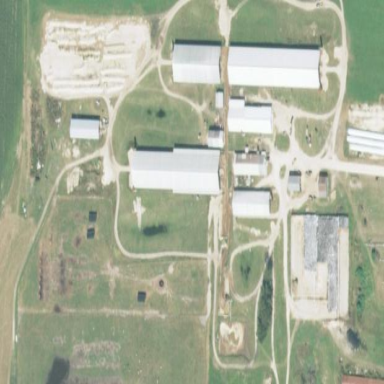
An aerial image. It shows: Dairy farmyard.